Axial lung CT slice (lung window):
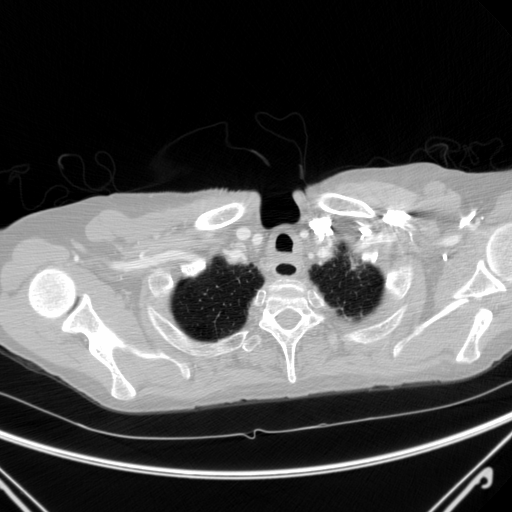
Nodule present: no